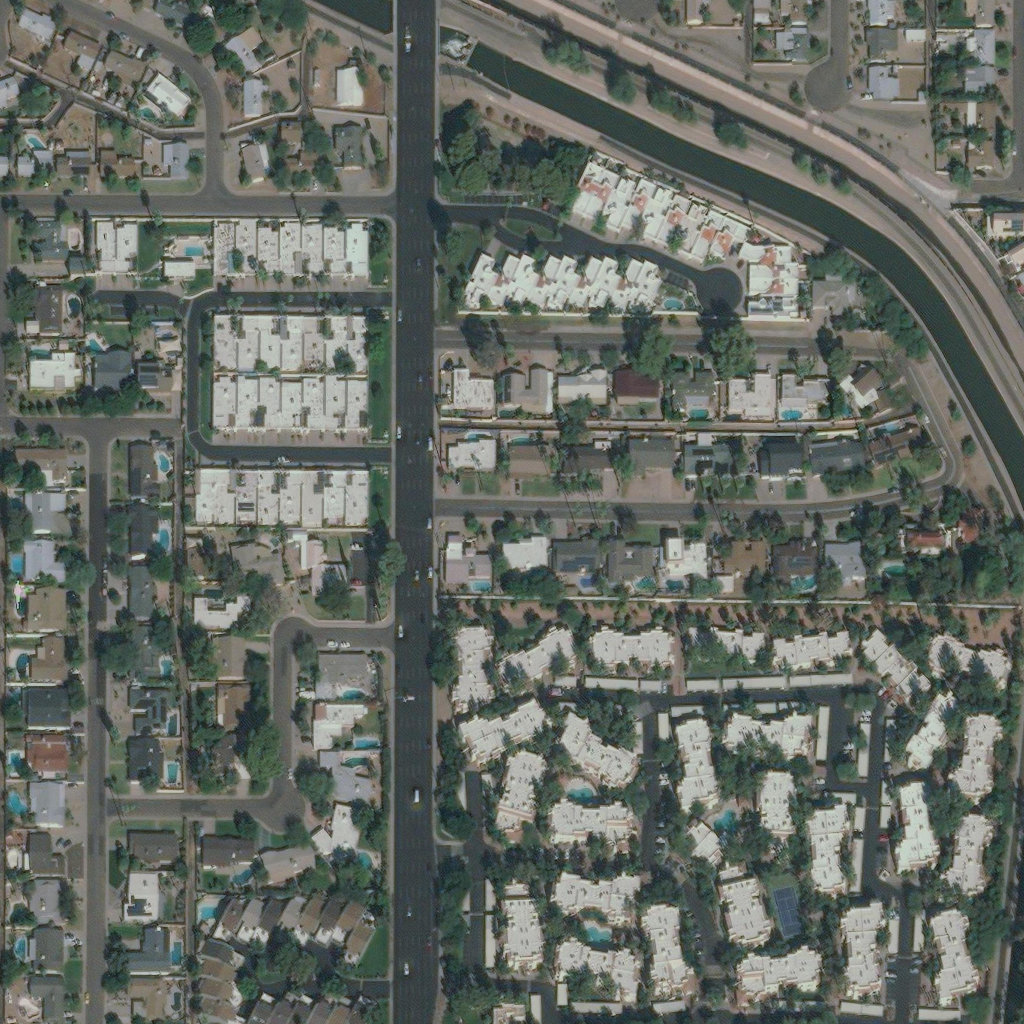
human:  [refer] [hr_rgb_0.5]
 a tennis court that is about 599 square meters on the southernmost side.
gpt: <box>[[74, 85, 79, 93, 0]]</box>

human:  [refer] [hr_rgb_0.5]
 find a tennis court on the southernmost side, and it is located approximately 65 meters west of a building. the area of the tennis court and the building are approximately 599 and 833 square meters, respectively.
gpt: <box>[[74, 85, 79, 92, 0]]</box>